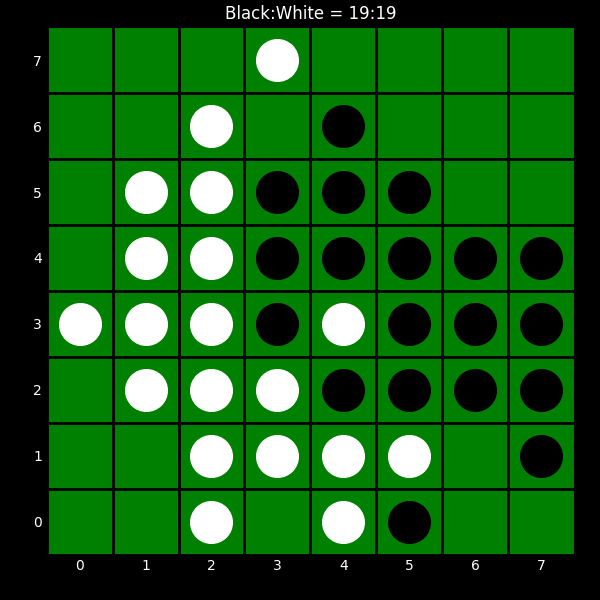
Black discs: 19
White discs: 19